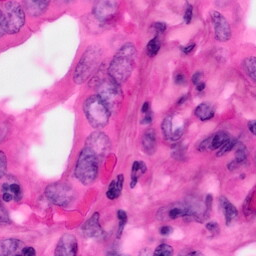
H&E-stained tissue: Pancreatic